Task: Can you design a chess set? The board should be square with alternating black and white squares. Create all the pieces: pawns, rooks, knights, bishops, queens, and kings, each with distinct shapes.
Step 4127:
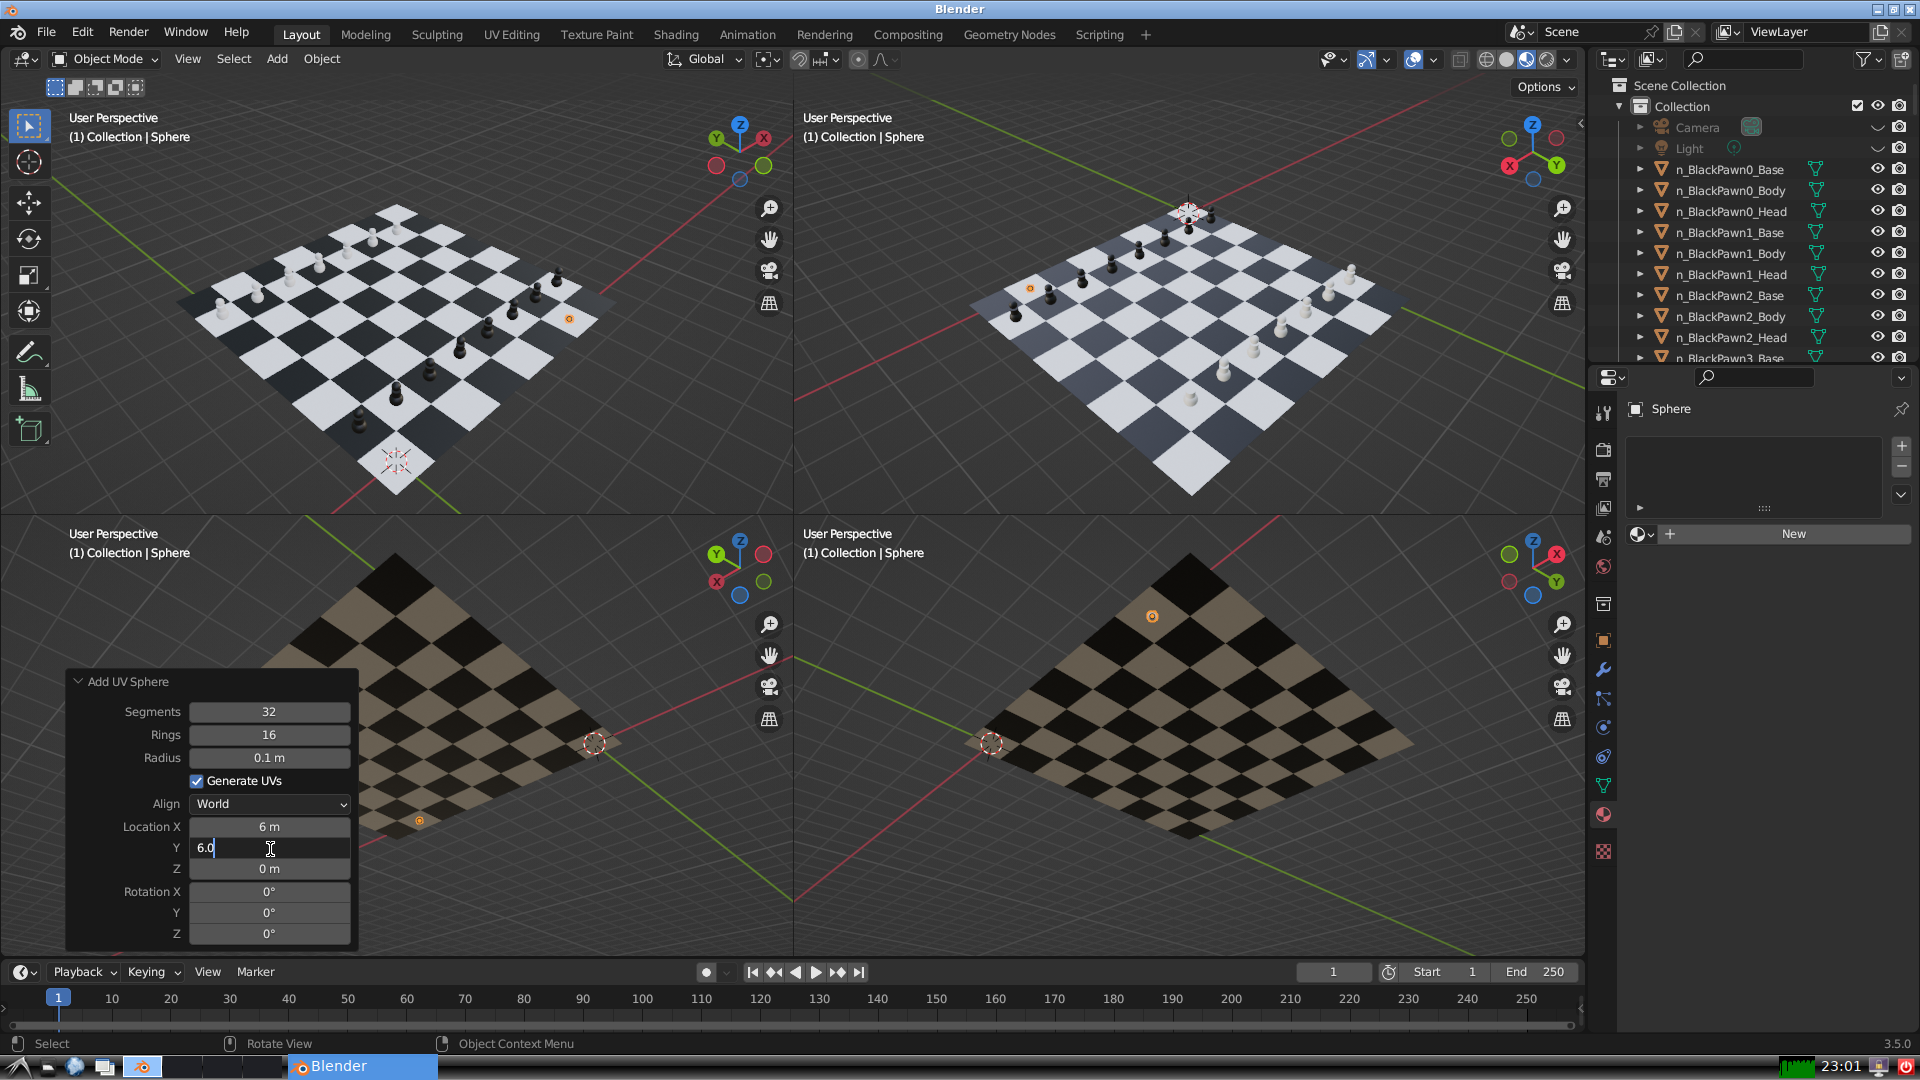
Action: {"key_press": ['Return']}